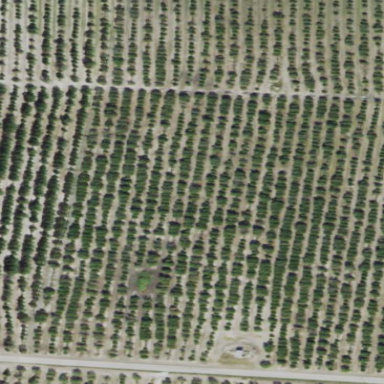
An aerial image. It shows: Orchard.